Question: I want to have only a default arrangement, and then I only want when dragging a bubble, without affecting the others bubbles:

Probably the magic is in 'tick' event handler:
'''
force.on("tick", function() {
link.attr("x1", function(d) { return d.source.x; })
.attr("y1", function(d) { return d.source.y; })
.attr("x2", function(d) { return d.target.x; })
.attr("y2", function(d) { return d.target.y; });
node.attr("transform", function(d) {
return "translate(" + d.x + "," + d.y + ")";
});
});
'''
How can be this function changed not to animate the other nodes/links, just change the position of the node that is dragged?
<URL>
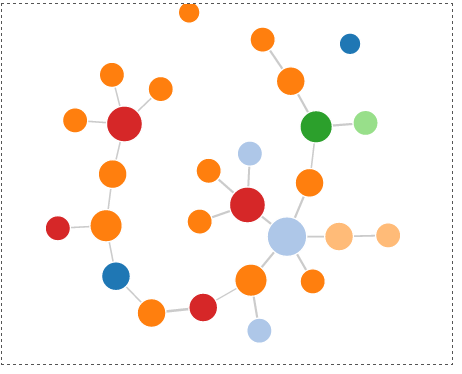
Answer: The force layout comes with its own implementation of the drag behaviour, but this only works if you're handling the 'tick' events (which you're not doing in this case). So you'll have to use the drag behaviour yourself, which makes things a bit more complex:
'''
var drag = d3.behavior.drag().on("drag", dragged);
svg.selectAll("circle").call(drag);
function dragged(d) {
svg.selectAll("line")
.filter(function(e) { return e.source.x == d.x && e.source.y == d.y; })
.attr("x1", function(e) { return e.source.x = d3.event.x; })
.attr("y1", function(e) { return e.source.y = d3.event.y; });
svg.selectAll("line")
.filter(function(e) { return e.target.x == d.x && e.target.y == d.y; })
.attr("x2", function(e) { return e.target.x = d3.event.x; })
.attr("y2", function(e) { return e.target.y = d3.event.y; });
d3.select(this).attr("cx", d.x = d3.event.x).attr("cy", d.y = d3.event.y);
}
'''
This identifies the links connected to the dragged node by checking the source/target coordinates for each link. This is quite inefficient and not the best way of doing things.
Complete example <URL>.